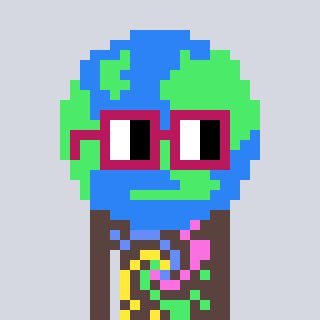
a pixel art character with square dark red glasses, a earth-shaped head and a darkbrown-colored body on a cool background